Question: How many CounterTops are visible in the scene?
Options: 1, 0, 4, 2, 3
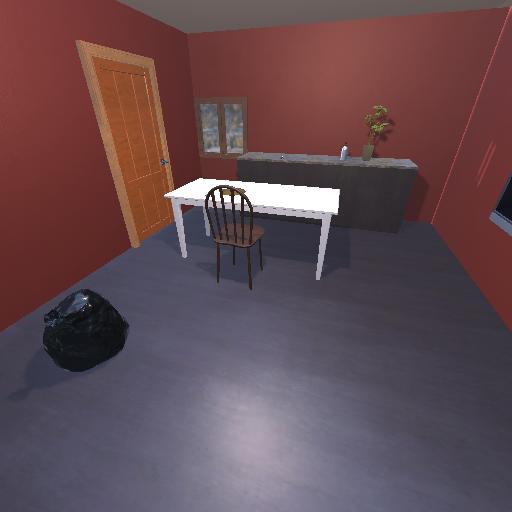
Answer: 1